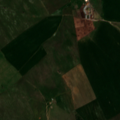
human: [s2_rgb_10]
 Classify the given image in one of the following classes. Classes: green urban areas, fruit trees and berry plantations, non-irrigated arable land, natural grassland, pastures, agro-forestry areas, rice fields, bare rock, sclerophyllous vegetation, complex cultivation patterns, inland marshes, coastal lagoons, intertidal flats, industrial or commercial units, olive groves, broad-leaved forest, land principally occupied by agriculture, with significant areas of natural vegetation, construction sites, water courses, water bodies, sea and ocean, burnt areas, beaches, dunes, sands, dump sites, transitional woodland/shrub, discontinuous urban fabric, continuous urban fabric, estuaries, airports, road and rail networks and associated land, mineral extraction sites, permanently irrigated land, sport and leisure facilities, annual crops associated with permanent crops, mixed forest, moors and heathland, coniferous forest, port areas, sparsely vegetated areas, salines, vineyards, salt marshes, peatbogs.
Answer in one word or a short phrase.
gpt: non-irrigated arable land